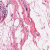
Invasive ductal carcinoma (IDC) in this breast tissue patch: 0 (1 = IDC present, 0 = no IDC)